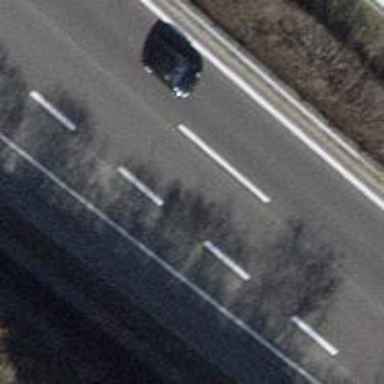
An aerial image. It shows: Asphalt motorway.